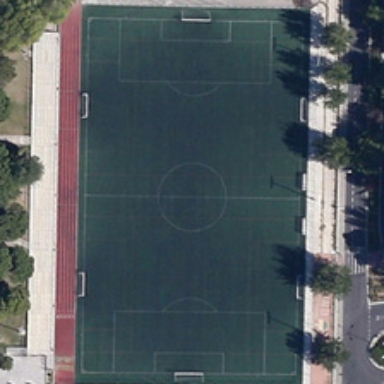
Some green trees are near a football field .